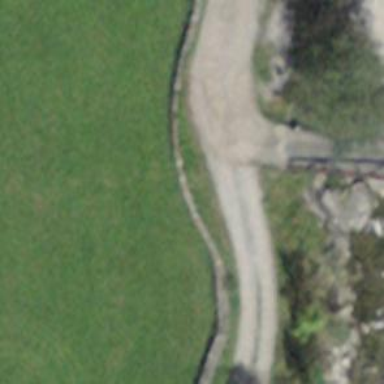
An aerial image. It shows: Footway.